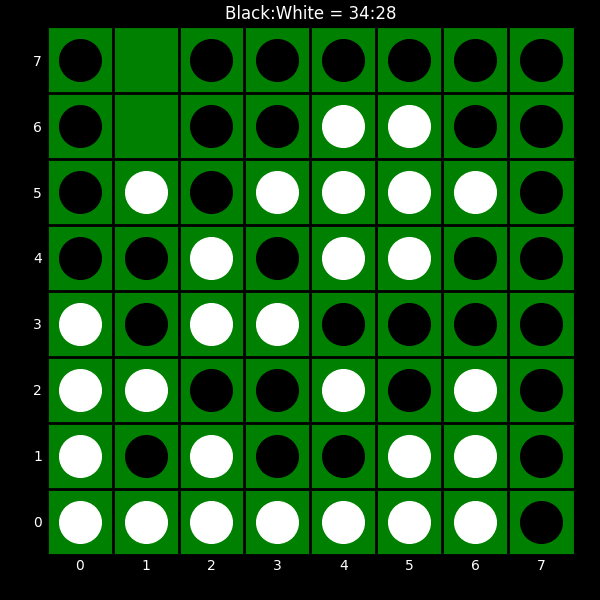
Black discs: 34
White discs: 28